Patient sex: F
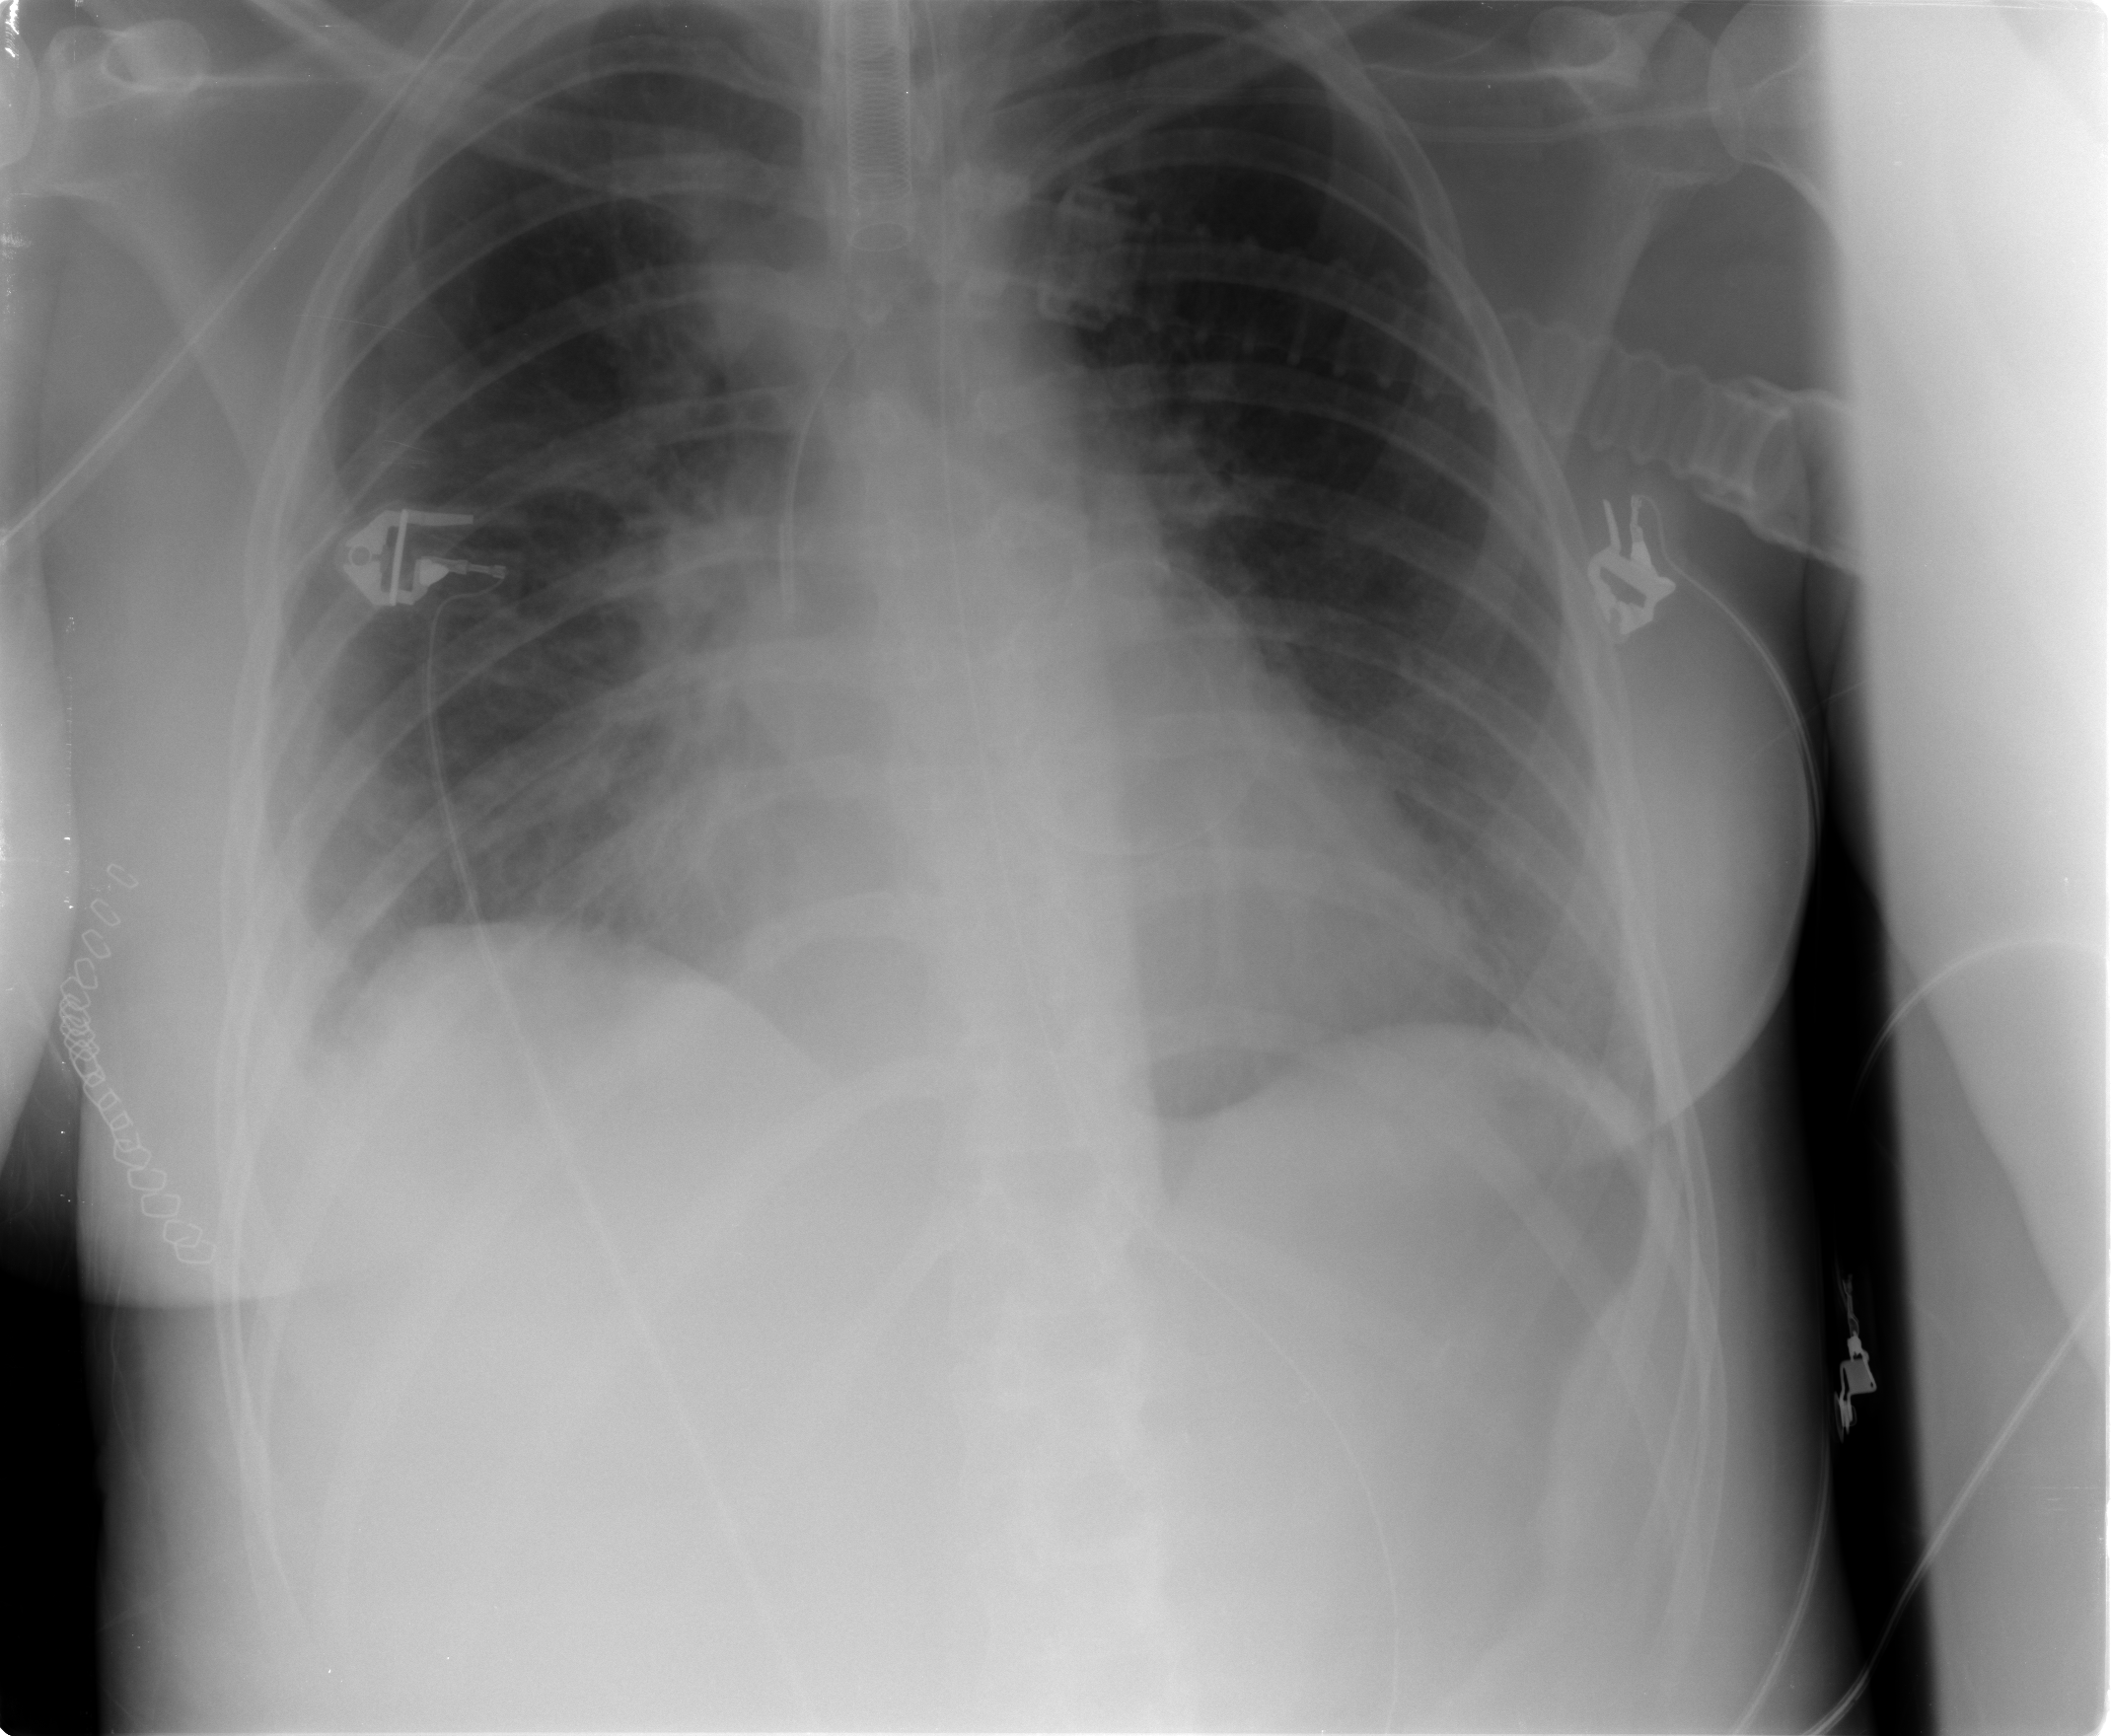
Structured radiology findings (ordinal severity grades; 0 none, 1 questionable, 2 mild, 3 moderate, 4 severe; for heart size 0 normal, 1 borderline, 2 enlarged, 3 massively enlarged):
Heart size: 2
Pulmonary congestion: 2
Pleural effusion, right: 2
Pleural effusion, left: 0
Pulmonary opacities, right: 3
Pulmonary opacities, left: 2
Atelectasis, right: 2
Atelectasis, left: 1